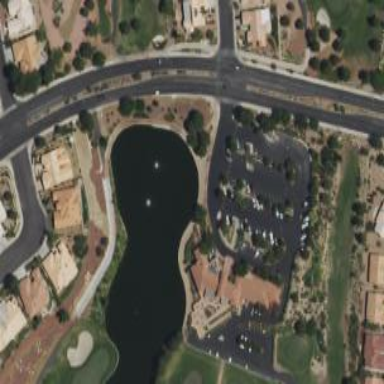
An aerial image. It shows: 18-hole golf course within retail area.